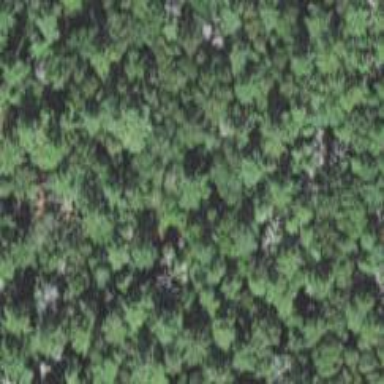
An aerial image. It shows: Woodland consisting mainly of needle-leaved trees.